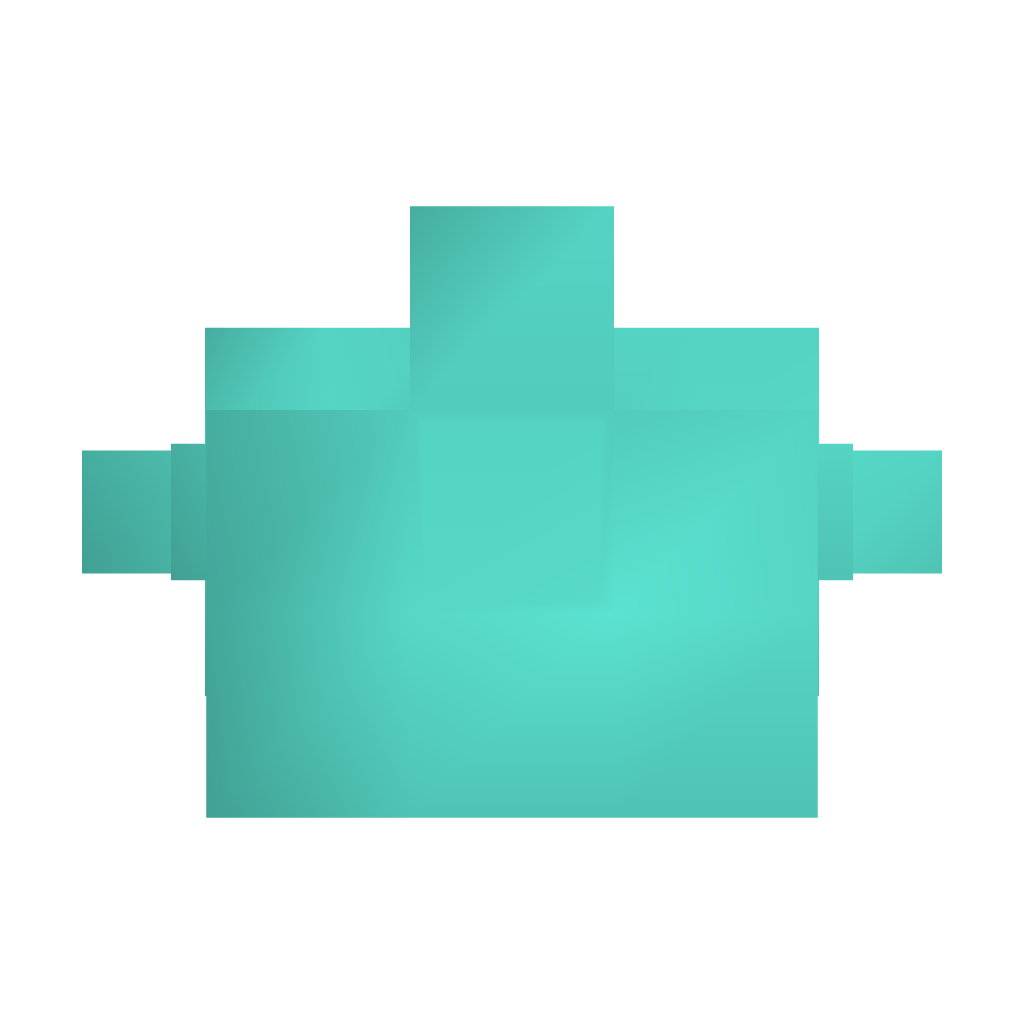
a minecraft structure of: DiamondOre Generator